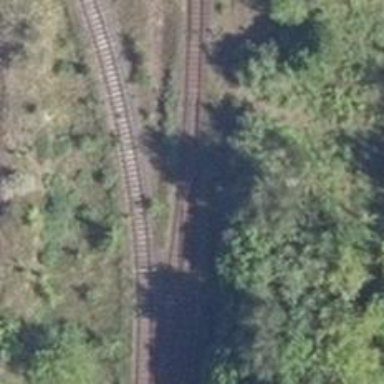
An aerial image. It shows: Railway spur service.